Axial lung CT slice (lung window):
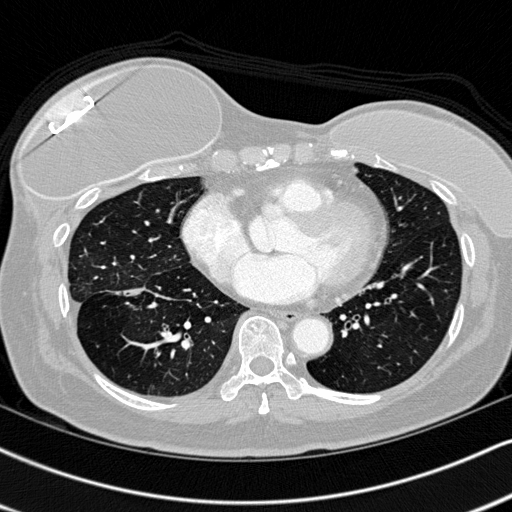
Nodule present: no